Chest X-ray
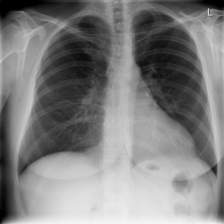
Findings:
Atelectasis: negative
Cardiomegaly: negative
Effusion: negative
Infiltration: negative
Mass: negative
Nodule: negative
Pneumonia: negative
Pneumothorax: negative
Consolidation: negative
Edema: negative
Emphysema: negative
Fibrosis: negative
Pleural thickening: negative
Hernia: negative